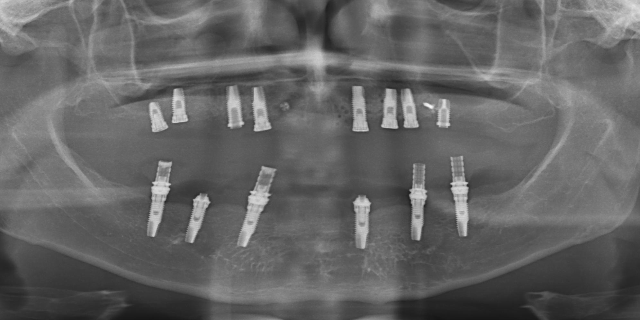
adult